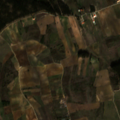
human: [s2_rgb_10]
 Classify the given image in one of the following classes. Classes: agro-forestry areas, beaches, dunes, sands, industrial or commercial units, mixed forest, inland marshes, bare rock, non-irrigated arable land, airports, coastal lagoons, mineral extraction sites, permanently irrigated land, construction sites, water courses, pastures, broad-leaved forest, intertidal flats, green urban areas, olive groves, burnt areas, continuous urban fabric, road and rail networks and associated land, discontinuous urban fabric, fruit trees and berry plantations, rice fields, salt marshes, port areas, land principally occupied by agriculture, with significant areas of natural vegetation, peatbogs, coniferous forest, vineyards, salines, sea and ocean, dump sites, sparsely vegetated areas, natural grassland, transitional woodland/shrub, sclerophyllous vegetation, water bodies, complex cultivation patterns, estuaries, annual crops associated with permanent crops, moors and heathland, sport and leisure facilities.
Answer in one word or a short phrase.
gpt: vineyards, complex cultivation patterns, land principally occupied by agriculture, with significant areas of natural vegetation, broad-leaved forest, natural grassland